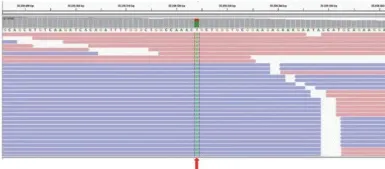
(C) Next-generation sequencing showed an L861Q mutation in the epidermal factor receptor exon 21.
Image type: chart (chart)